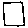
Label: square